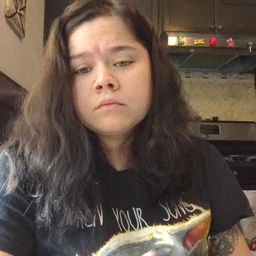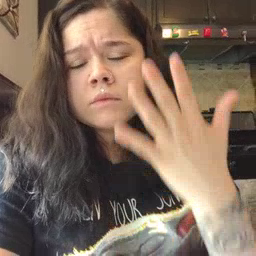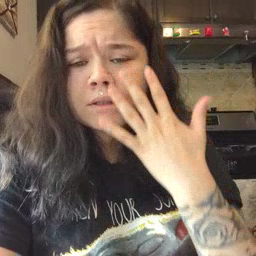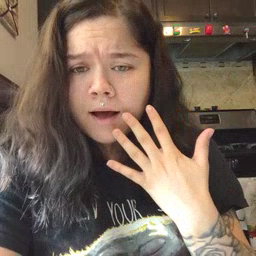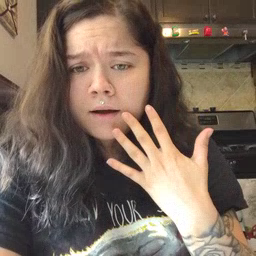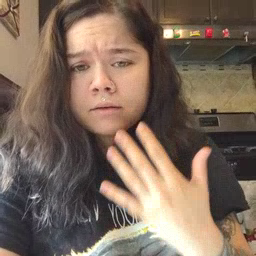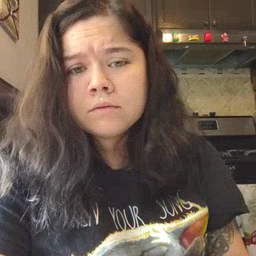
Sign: sad